Question: Im trying to achieve something like this image:

the problem its when im on landscape and put a searchbar like the image, the soft keyboard cover all screen,and i want the behavior like the image i tried
'''
android:windowSoftInputMode="adjustPan|adjustResize"
'''
and seems isnt working,at least on jelly bean. any ideas?
Thanks
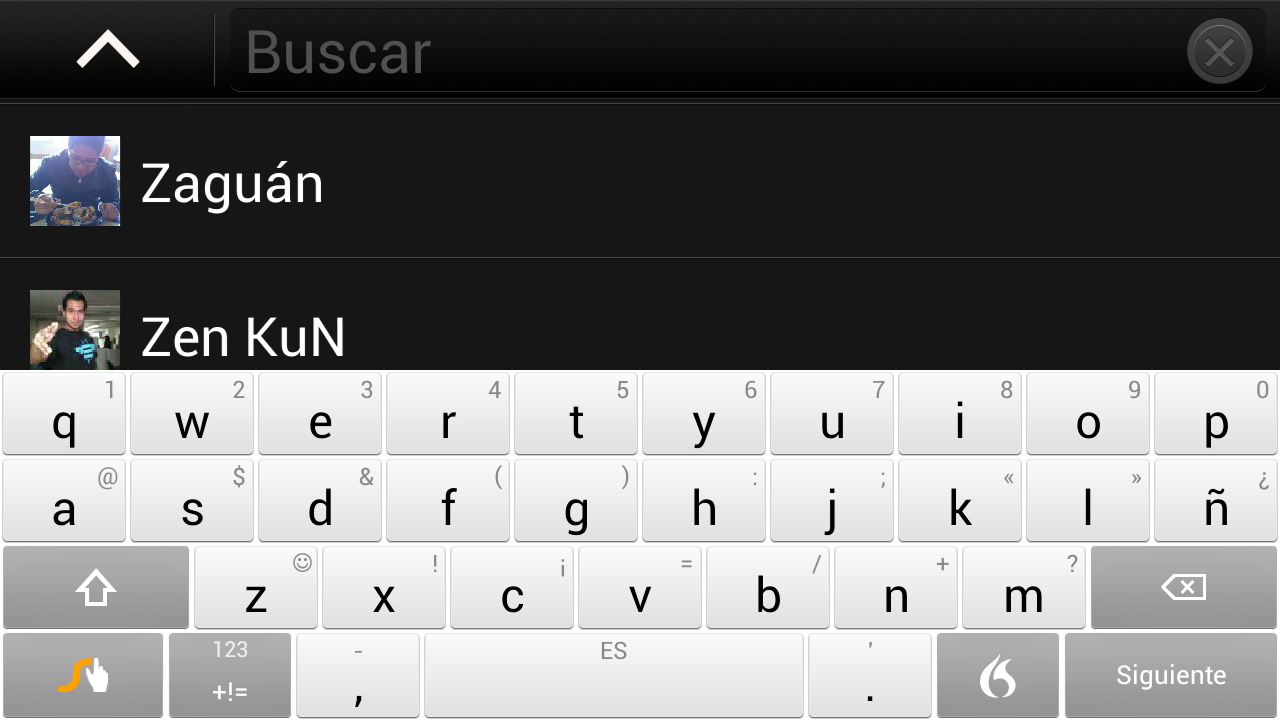
Answer: i found the solution, in imeOptions of EditText, so i used
'''
android:imeOptions="flagNoFullscreen"
'''
so the screen now its in middle :)
'''
<EditText
android:id="@+id/txt_search"
android:inputType="text"
android:imeOptions="flagNoFullscreen"
android:hint="@string/hint_search"
android:layout_width="fill_parent"
android:layout_height="wrap_content"
/>
'''